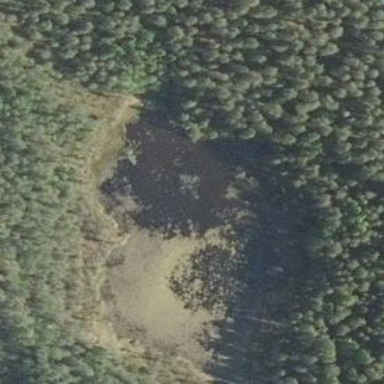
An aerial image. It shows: Pond surrounded by natural water.